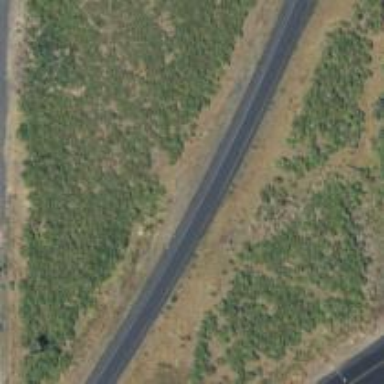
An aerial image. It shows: Primary link highway.